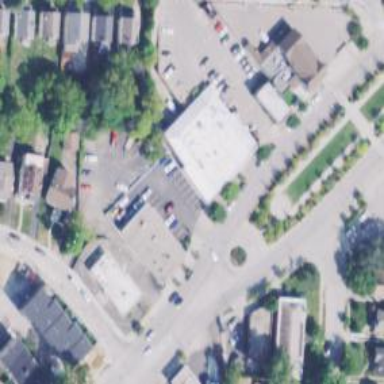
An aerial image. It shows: Veterinary facility.